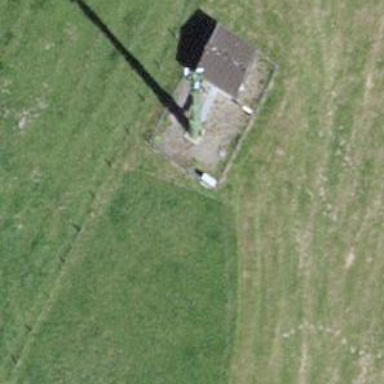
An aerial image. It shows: Communication mast tower.